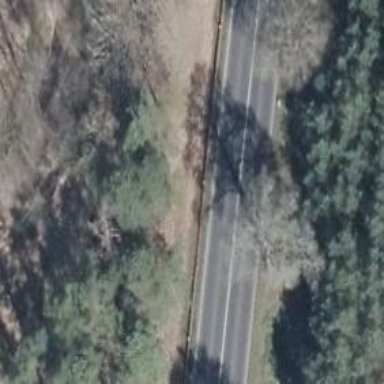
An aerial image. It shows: Asphalt road classified as primary highway.